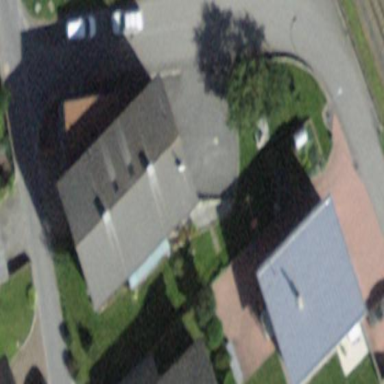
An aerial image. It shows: Gabled roofed house.